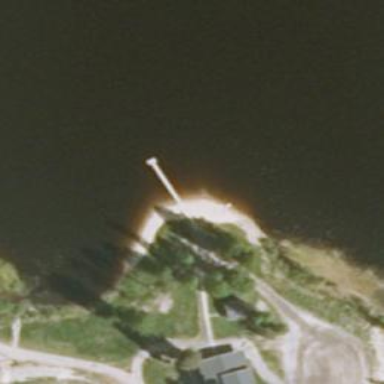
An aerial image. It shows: Swimming area within leisure land.